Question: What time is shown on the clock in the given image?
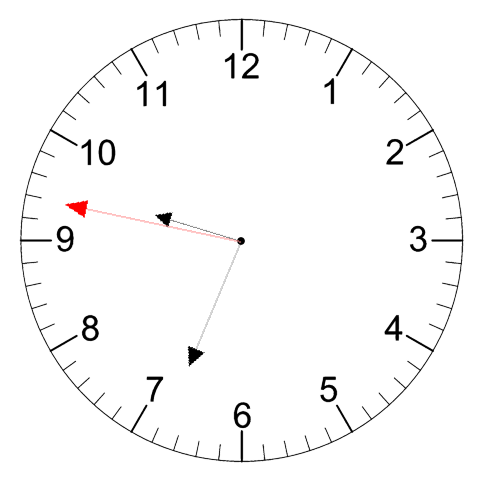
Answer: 09:33:47